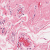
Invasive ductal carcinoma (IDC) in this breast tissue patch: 0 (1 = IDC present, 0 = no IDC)